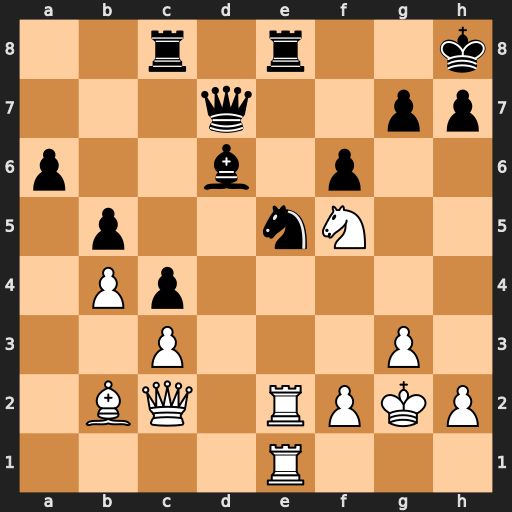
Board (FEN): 2r1r2k/3q2pp/p2b1p2/1p2nN2/1Pp5/2P3P1/1BQ1RPKP/4R3
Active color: w
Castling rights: -
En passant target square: -
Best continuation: Nxd6 Qxd6 f4 Qd5+ Qe4